Question:
So I need to be able to convert each row of the Data grid separately with the xWMAEncode.exe program and how the xwmaEncode works is like this xwmaencode.exe InputFile OutputFile so like this would work xwmaencode.exe directorytofile\Filename.xwm directorytofile\Filename.wav
so I need a way to perform that CMD Command on each row as well as being able to specify the order it takes each cell in for example xwmaEncode.exe inputdirectory\Inputfilename.xwm outputdirectory\outputfilename.wav
+XWMAEncode is a Command prompt based program so it needs to run in a command prompt window
+I will also need to close all the cmd windows after they are done converting the file
But mainly I need to know how to start the for each loop for this
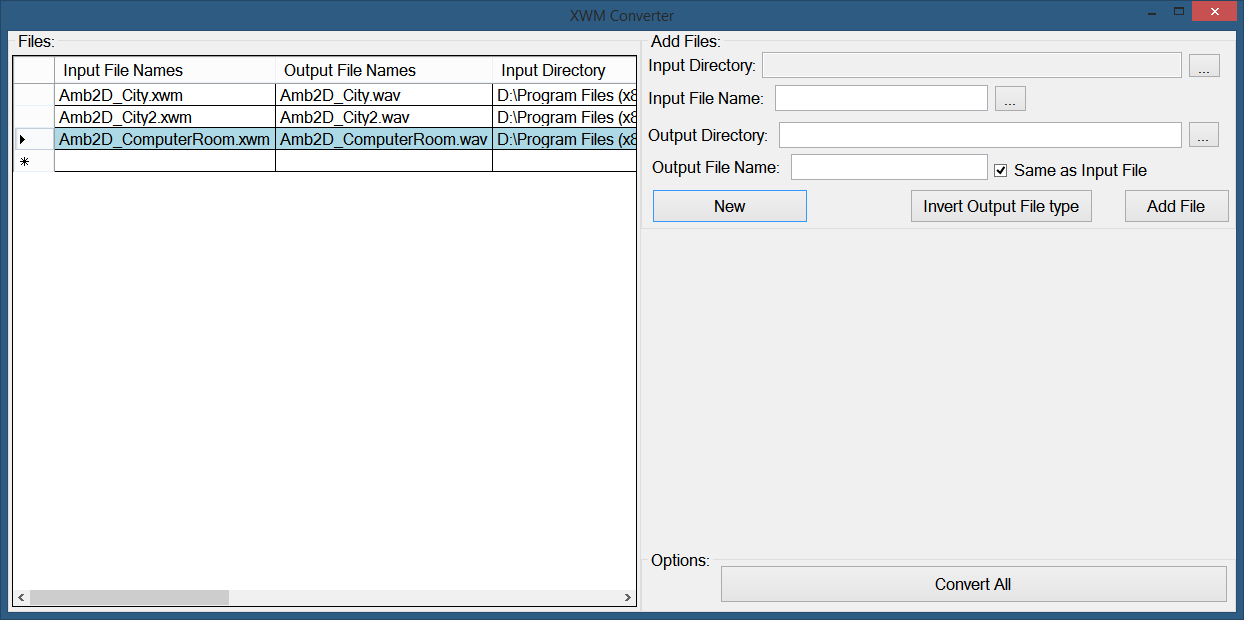
Answer: I dont understand what you want to perform but for looping through the rows in datagridview you may do something like this
'''
for(int i=0; i<dataGridView.Rows.Count; i++)
{
//do the row operation here...
}
'''
For looping through and accessing each cell of all columns of data grid you should do this
'''
for(int i=0; i<dataGridView.Rows.Count; i++)
{
for(int j=0; j<dataGridView.ColumnCount; j++)
{
//dataGridView.Rows[i].Cells[j]; to access the cell and perform any other action on it
}
}
'''